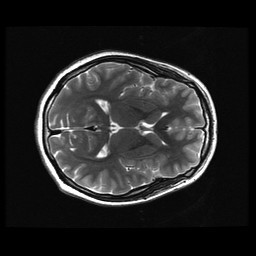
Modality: T2w
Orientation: axial
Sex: female
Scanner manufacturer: ge
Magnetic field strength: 3 T
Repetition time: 5 s
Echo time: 0.1015 s